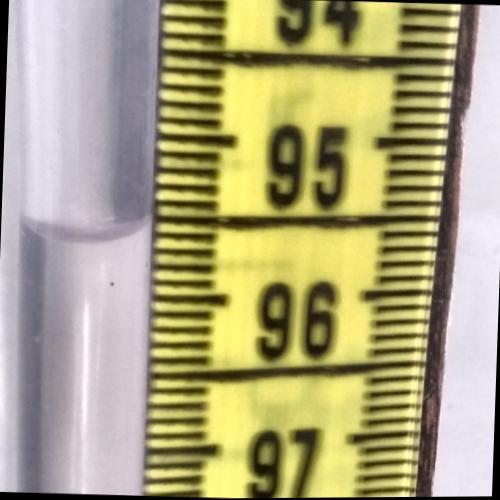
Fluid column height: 95.6 cm